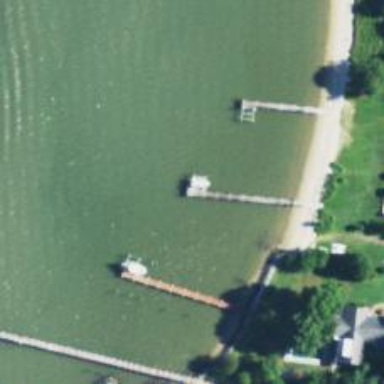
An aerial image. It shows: Man-made pier.